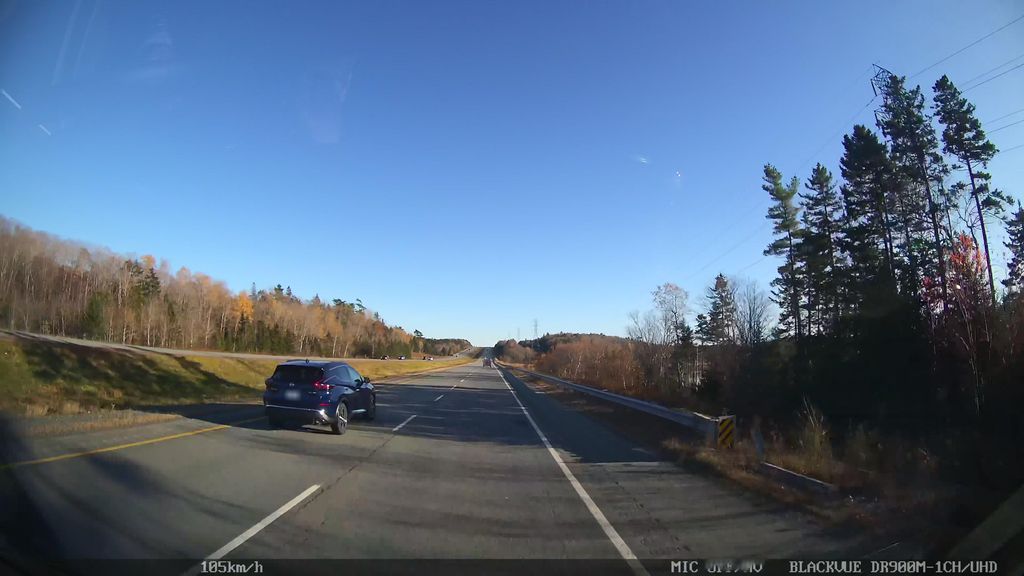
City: halifax